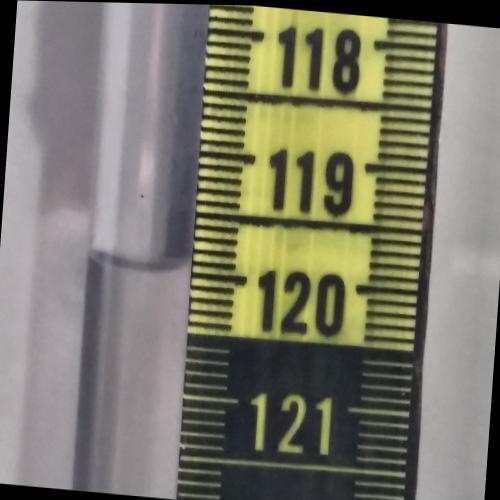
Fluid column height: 119.9 cm